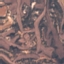
Label: HerbaceousVegetation